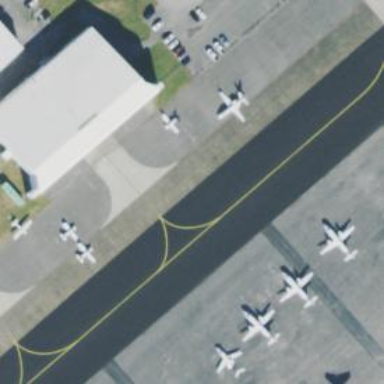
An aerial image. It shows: View of taxiway at the airport.